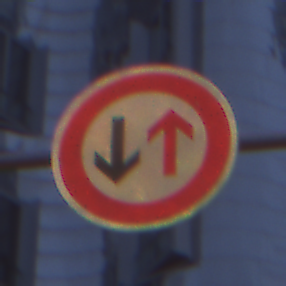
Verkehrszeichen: VorrangDesGegenverkehrs
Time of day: Night
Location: Outdoor (Urban)
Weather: PartlyCloudy
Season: NotSpecified
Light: Artificial